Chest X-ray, AP view. Patient: 37 years old, sex F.
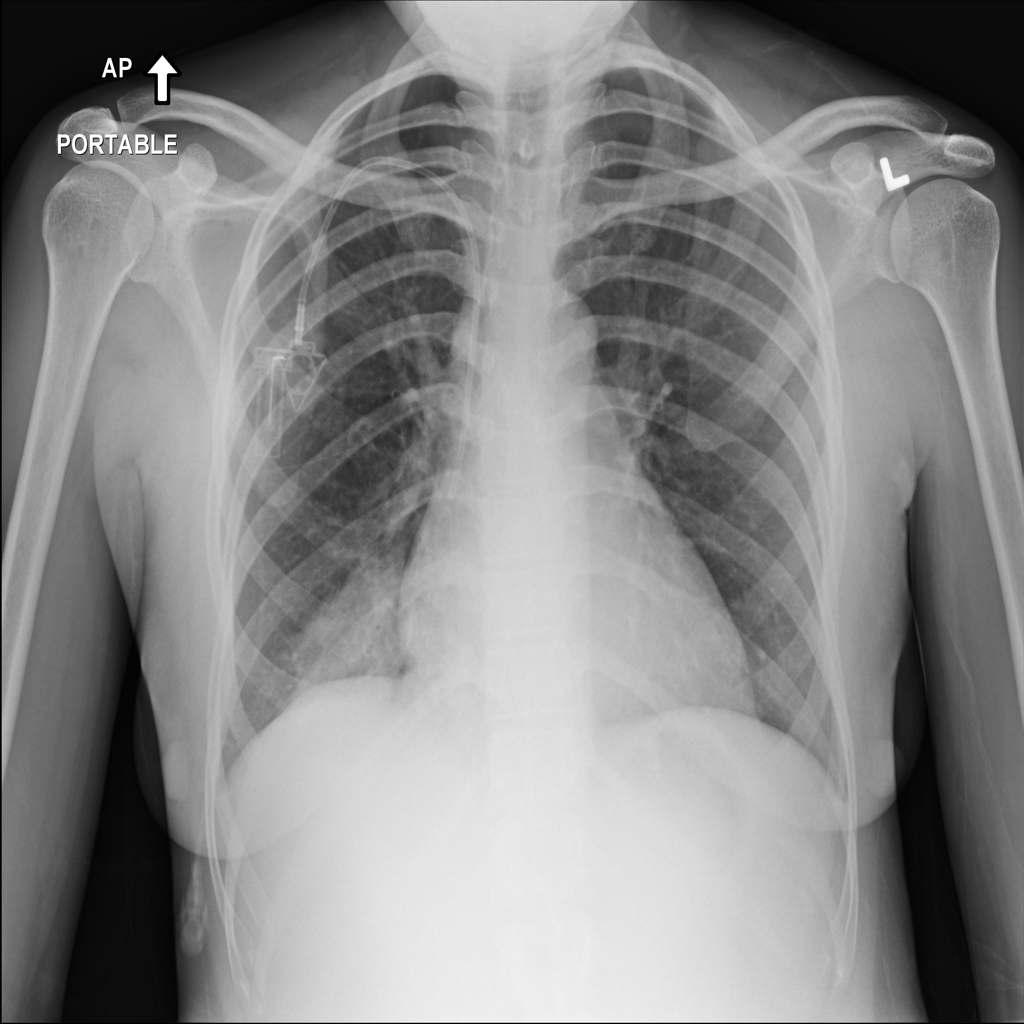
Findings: Infiltration